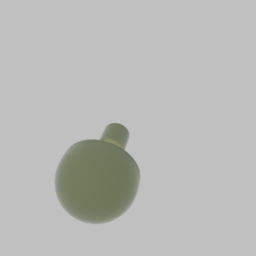
Label: lighting